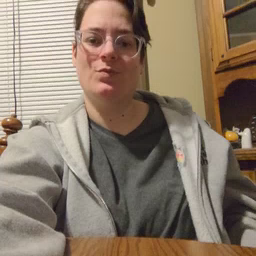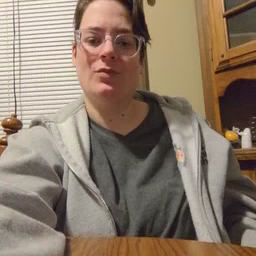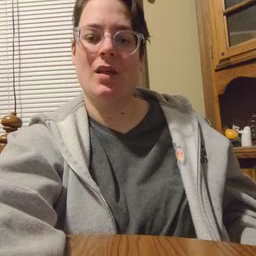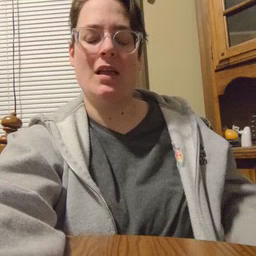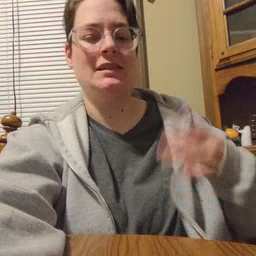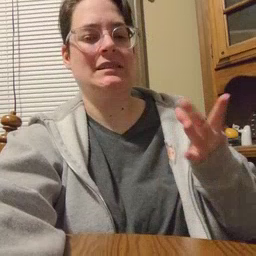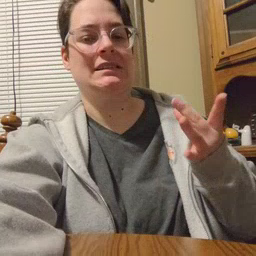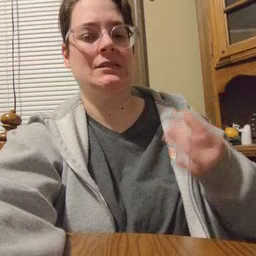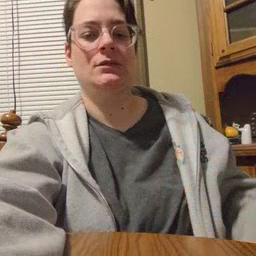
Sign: sticky